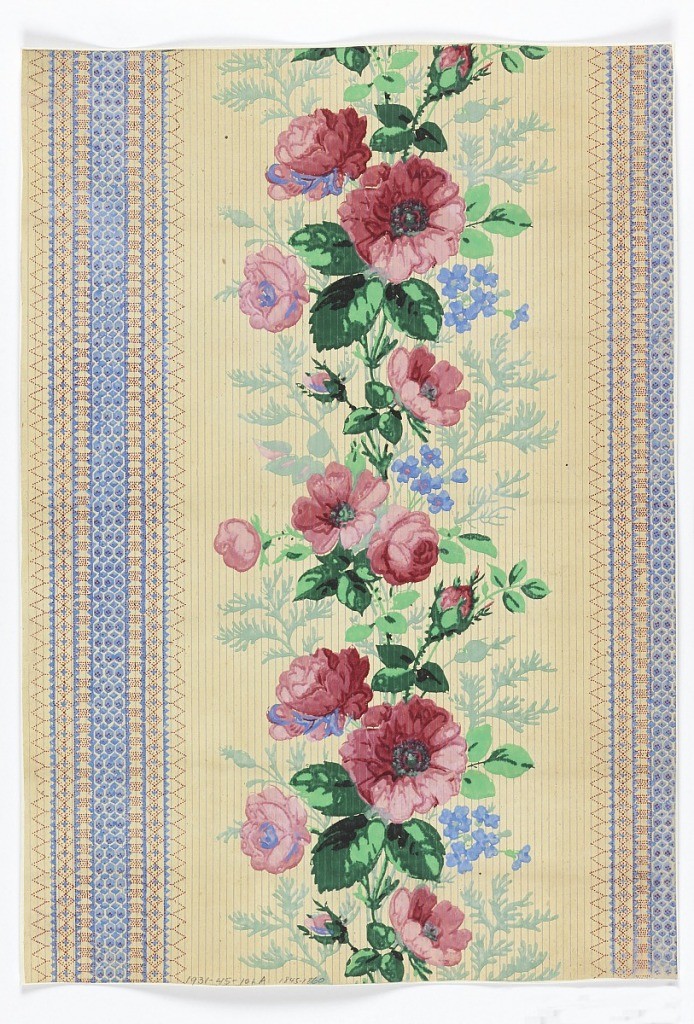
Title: Sidewall
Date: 1840s
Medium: Block printed on paper
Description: Stripes of small geometrical forms printed in blue, dotted in red, flanking wide central panel set with large vine of roses and forget-me-nots in natural colors, and foliate forms in green.